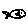
Label: fish